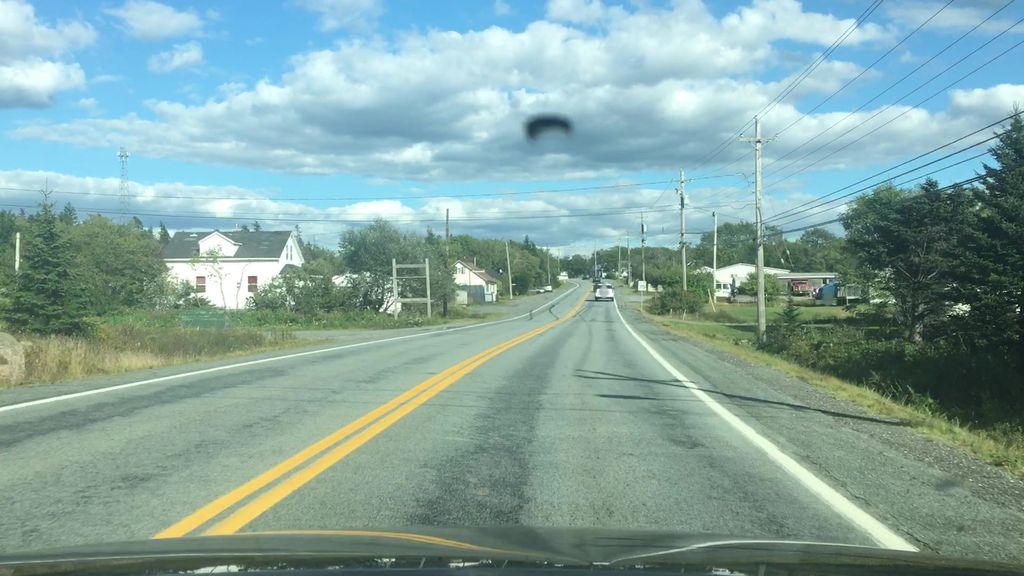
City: halifax